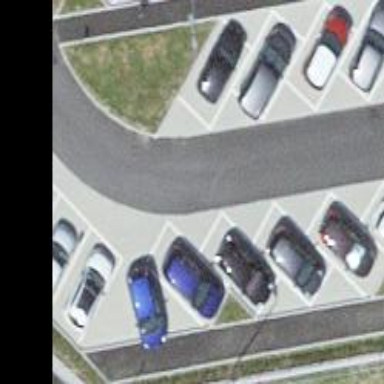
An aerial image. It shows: Road serving as parking aisle.